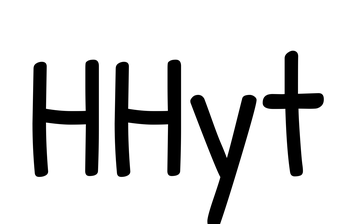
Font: PatrickHand-Regular